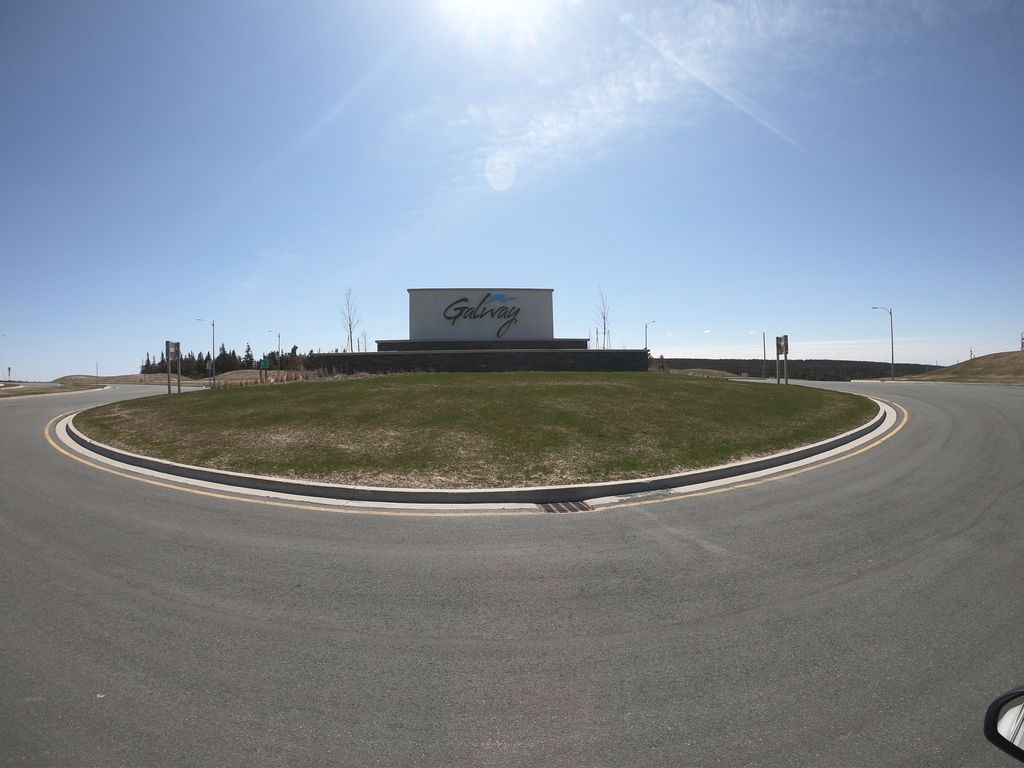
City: st_johns